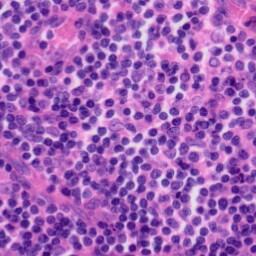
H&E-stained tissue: Tonsil